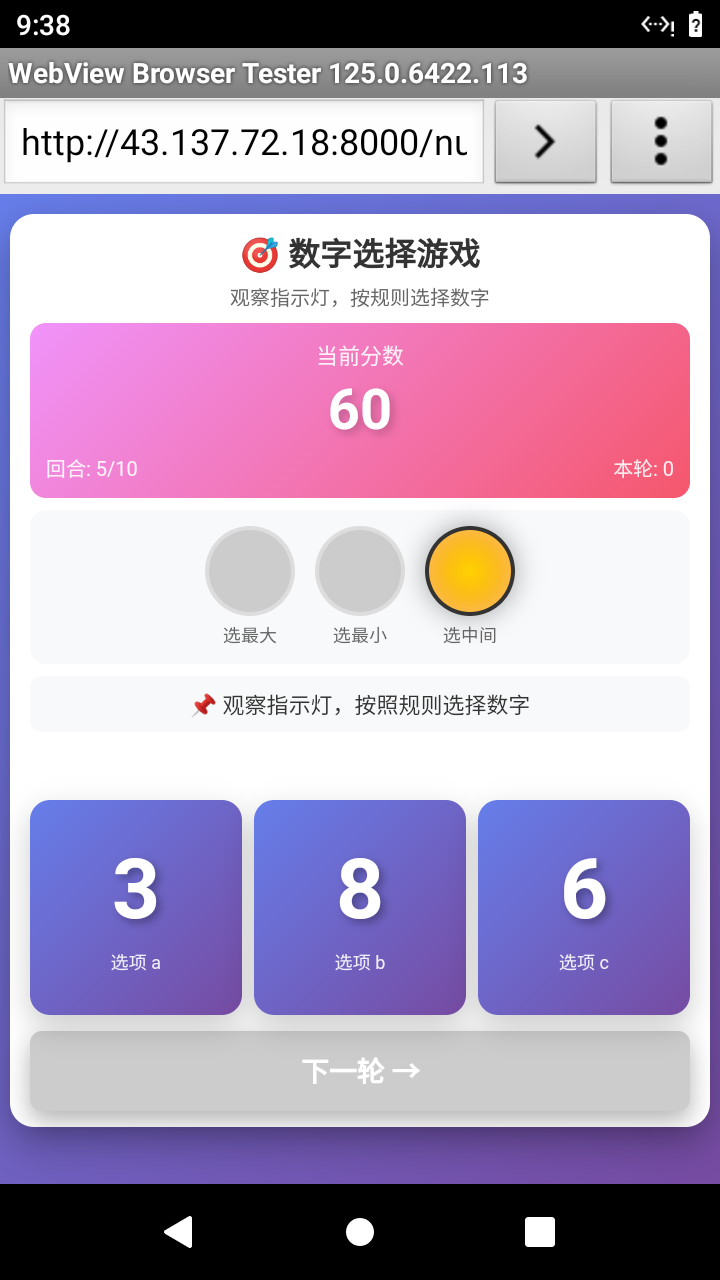

Select the correct number based on the traffic light color.
Answer: 2